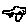
Label: car